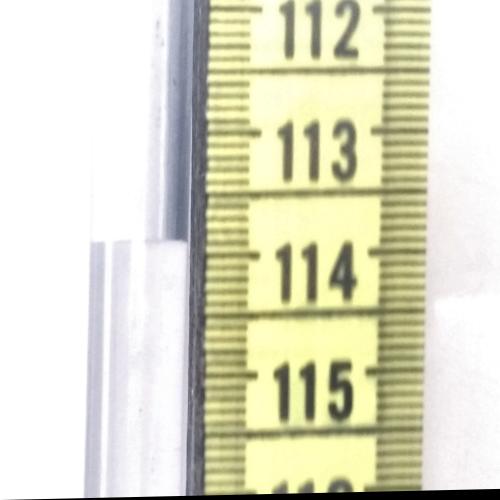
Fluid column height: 113.9 cm